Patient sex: M
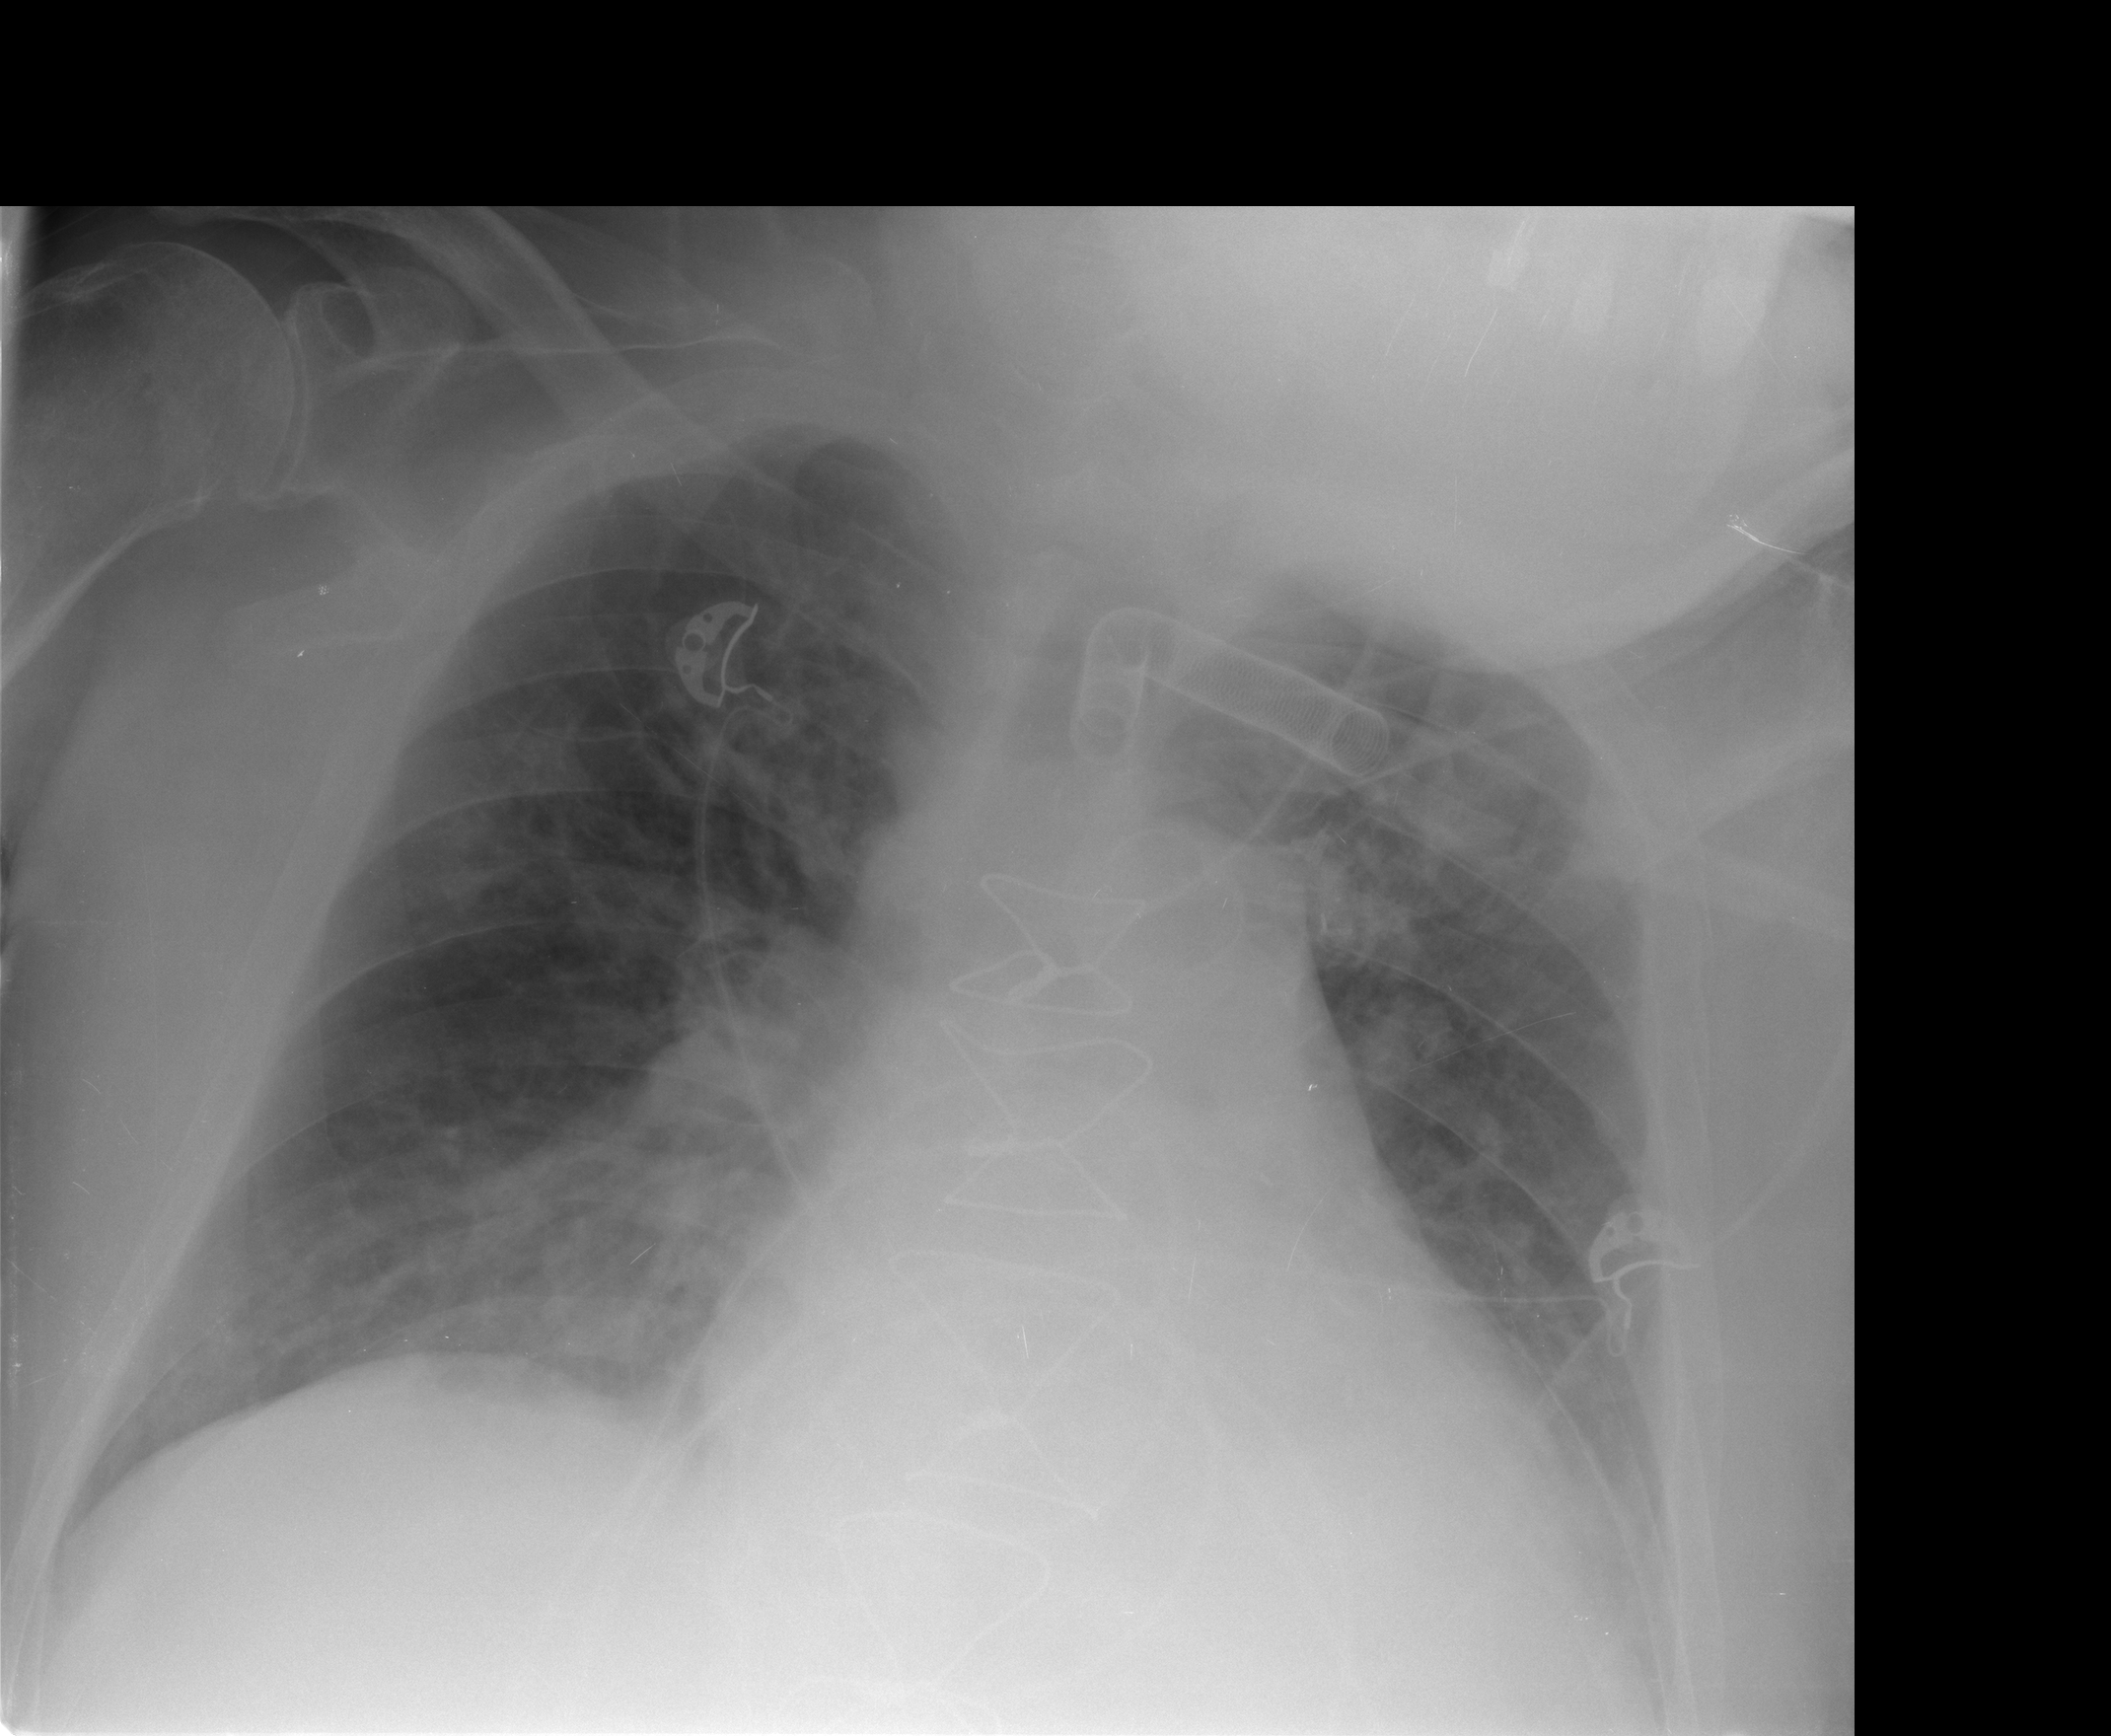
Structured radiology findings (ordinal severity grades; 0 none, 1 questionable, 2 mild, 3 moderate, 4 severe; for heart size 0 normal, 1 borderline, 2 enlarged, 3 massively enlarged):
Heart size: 2
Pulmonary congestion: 2
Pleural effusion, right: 0
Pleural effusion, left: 2
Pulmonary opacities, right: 2
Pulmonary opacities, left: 2
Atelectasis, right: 2
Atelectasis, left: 2